Question: Anyone know how facebook did this:
From what I know we cannot change the height of tabhost. I'm guessing that they laid the "Frank Cho" view over the tabhost to give it the appearance of being shorter but I may be wrong. Anyone know what's going on?
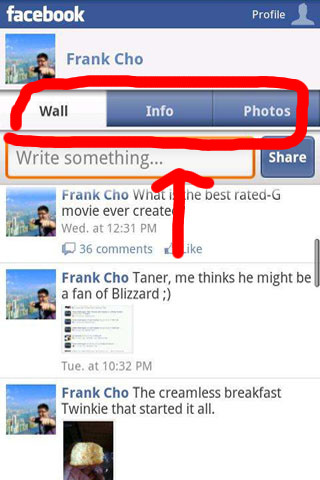
Answer: You actually can have custom looking tab widgets. You need to set the tab indicator to some custom layout (with your drawables) and you should be good to go.
Here's an semi-example:
'''
final TabHost host = getTabHost();
final TextView indicator = (TextView) getLayoutInflater().inflate(
R.layout.tab_indicator,
getTabWidget(), false);
indicator.setText("Tab title");
host.addTab(host.newTabSpec("The tab tag")
.setIndicator(indicator)
.setContent([put your content here]));
}
'''
Where the tab_indicator layout can look like this:
'''
<TextView xmlns:android="http://schemas.android.com/apk/res/android"
android:id="@+id/tab_label"
android:layout_width="0dip"
android:layout_height="fill_parent"
android:layout_weight="1"
android:gravity="center"
android:textSize="14sp"
android:textStyle="bold"
android:minHeight="38dp"
android:background="@drawable/minitab" />
'''
The minitab drawable is a drawable item selector (so you need to have an image for selected, default, pressed, and unselected). The facebook app used some white drawable image for the default tab and the blue gradient drawable for the unselected tabs.
Check out the Google IO Schedule app for a full working example: <URL>